Contrast-enhanced CT slice 159 of 204
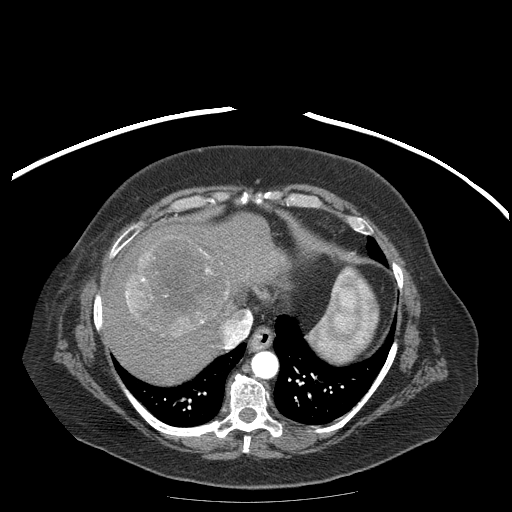
Segmented voxel counts for this case:
Liver: 670861 voxels
Tumor mass: 184032 voxels
Portal vein: 19361 voxels
Abdominal aorta: 4030 voxels